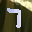
Label: 7